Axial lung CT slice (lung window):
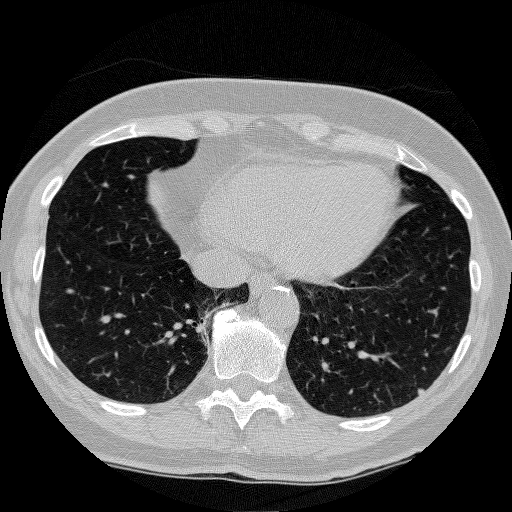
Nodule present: yes
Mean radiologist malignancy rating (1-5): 3.667